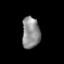
Tissue: prostate
Cell type: Fibroblasts
Senescence score: 0.6955
Nuclear area (px): 549
Mean DAPI intensity: 140.721